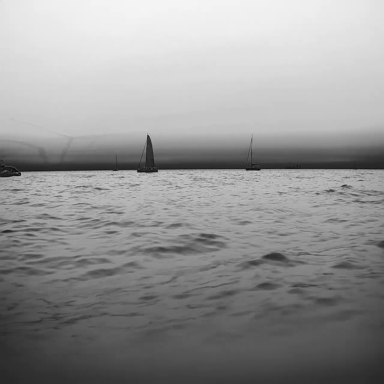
There are four objects shown in the infrared image, including three sailboats, and a canoe.